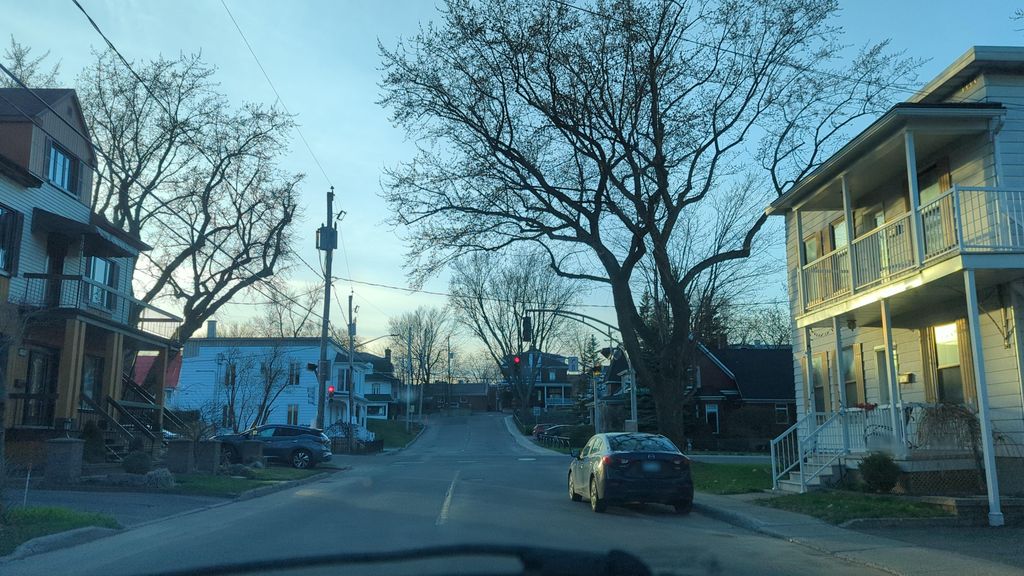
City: quebec_city